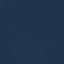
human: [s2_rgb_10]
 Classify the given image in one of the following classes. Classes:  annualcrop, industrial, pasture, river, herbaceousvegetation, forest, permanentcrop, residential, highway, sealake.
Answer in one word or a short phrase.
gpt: SeaLake